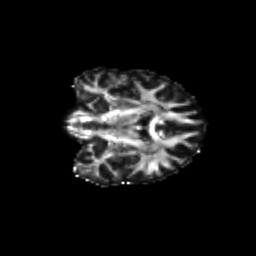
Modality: FA
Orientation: coronal
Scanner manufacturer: siemens
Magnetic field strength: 3 T
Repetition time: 9.2 s
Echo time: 0.084 s